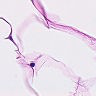
Metastatic tissue present: no